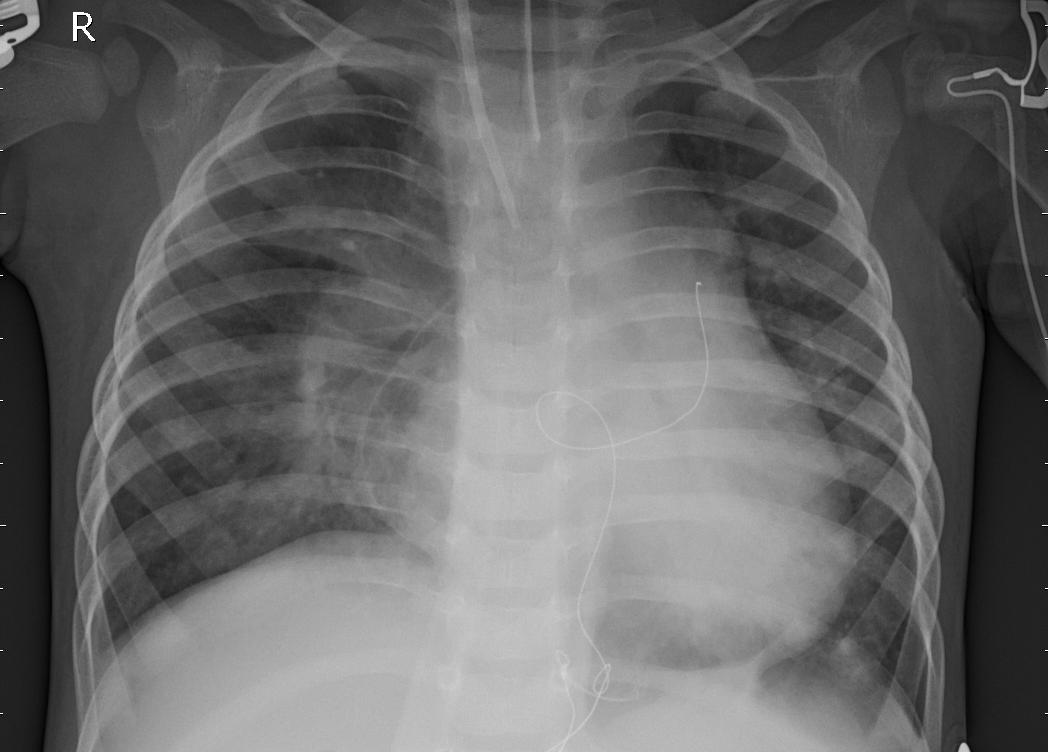
Diagnosis: PNEUMONIA